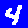
Digit: 4